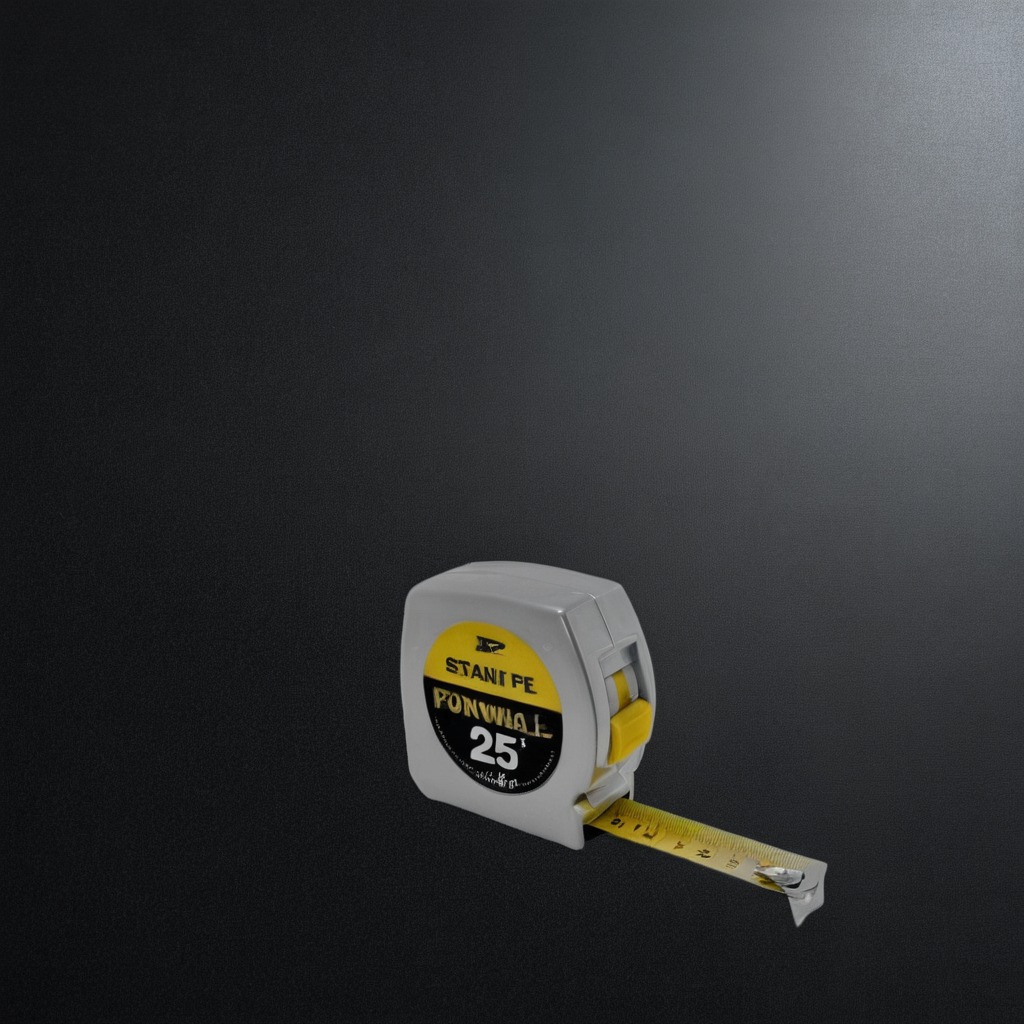
A measuring tape is lying on the tabletop.